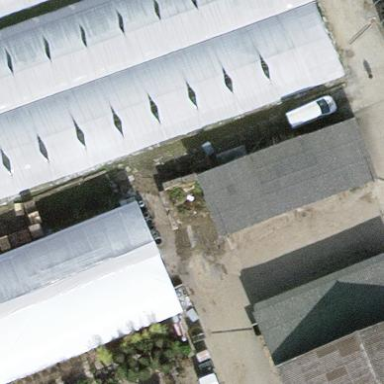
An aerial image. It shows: View of roof of building.